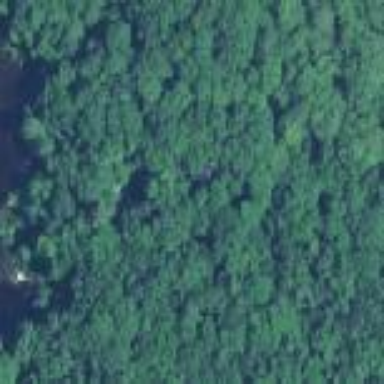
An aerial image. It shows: Woodland consisting mainly of needle-leaved trees.